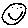
Label: smiley face